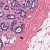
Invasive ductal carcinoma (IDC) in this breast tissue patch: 0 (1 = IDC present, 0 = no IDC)